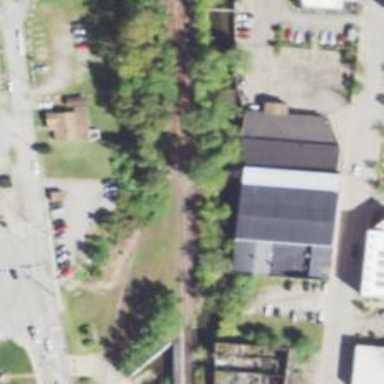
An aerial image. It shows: Disused railway.